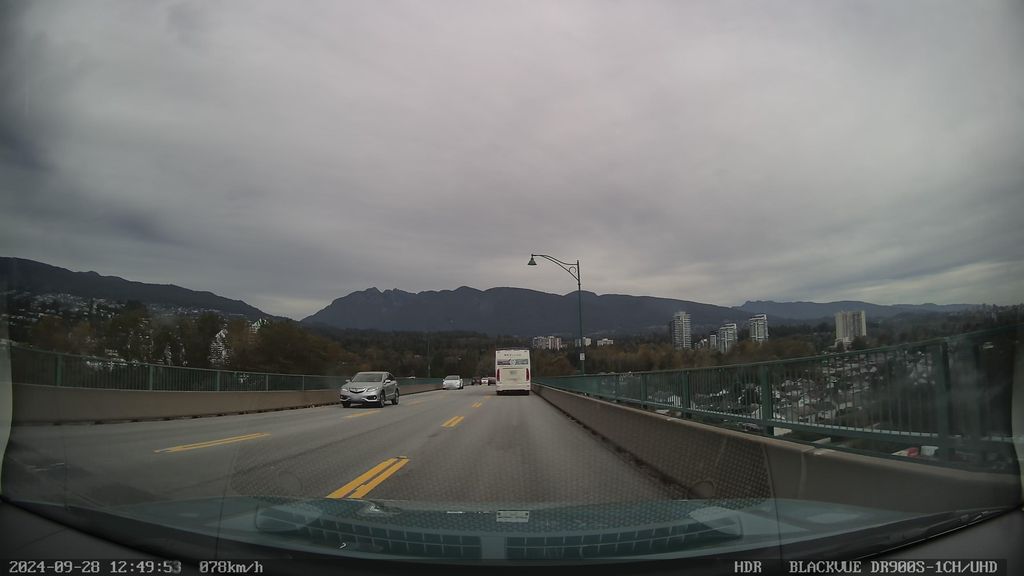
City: vancouver